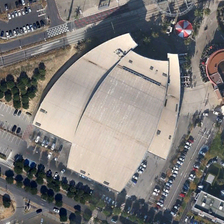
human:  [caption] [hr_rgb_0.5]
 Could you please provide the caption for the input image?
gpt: many tall trees are planted on both sides of the road .

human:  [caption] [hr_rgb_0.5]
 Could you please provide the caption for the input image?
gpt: there is a lot of cars parked outside the white building .

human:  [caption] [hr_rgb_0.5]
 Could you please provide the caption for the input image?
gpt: there is a lot of cars parked outside the white building .

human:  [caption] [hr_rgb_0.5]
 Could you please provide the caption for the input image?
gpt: many tall trees are planted on both sides of the road .

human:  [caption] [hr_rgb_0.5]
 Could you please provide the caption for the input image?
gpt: there is a lot of cars parked outside the white building .